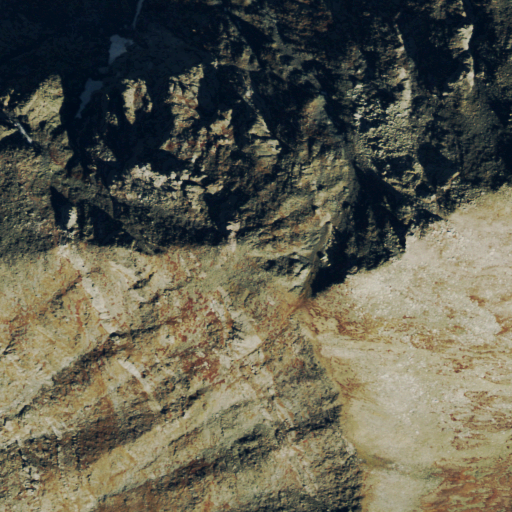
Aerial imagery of mountain in Colorado named Bushnell Peak containing shrub, grassland, and barren land